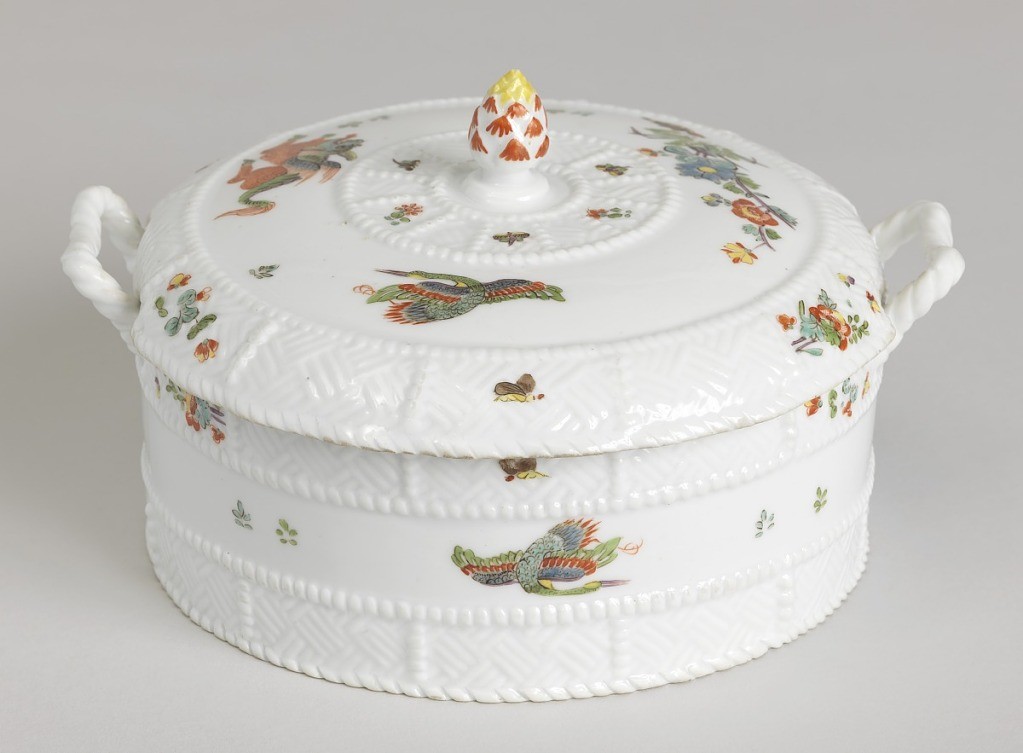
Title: Covered Butter Dish (One of a Pair)
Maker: Meissen Porcelain Manufactory, German, active from 1710 to the present
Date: ca. 1735
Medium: hard paste porcelain, vitreous enamel
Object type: serving dish
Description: A white porcelain covered dish with a basket textured exterior. The covered dish has basket textured handles and an acorn knob.